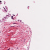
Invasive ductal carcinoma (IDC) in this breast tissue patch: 0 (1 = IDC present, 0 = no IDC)